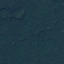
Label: Forest